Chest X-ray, AP view. Patient: 21 years old, sex F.
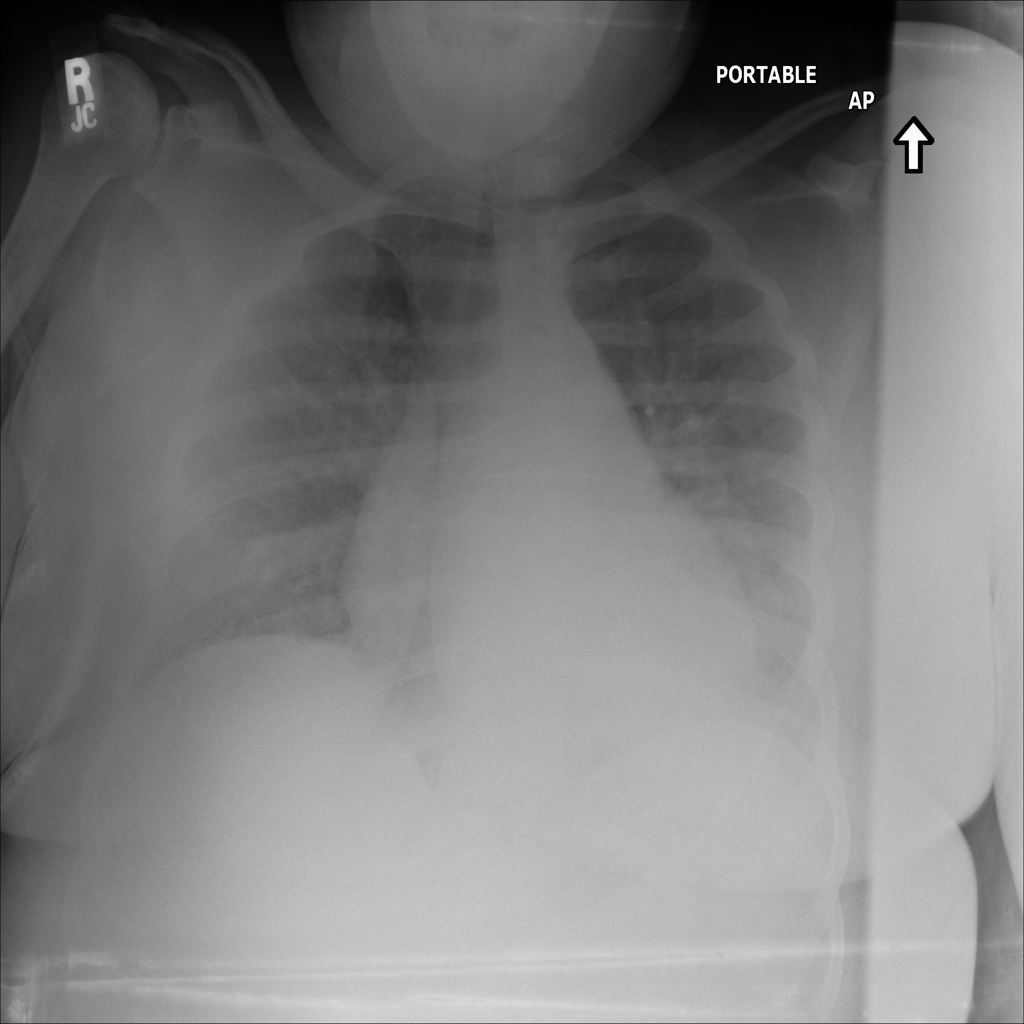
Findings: Cardiomegaly, Infiltration